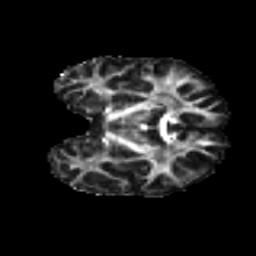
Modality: FA
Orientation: coronal
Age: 26
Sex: female
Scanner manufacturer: ge
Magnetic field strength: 3 T
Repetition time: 7.8 s
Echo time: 0.0606 s